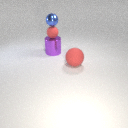
large red rubber sphere in front of large purple metal cylinder